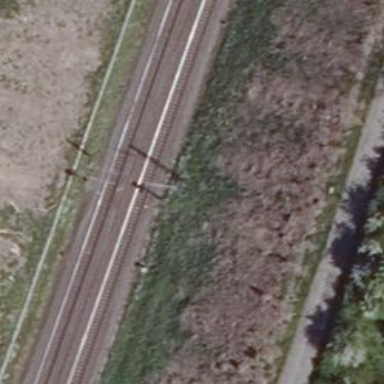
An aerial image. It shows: Railway signal.